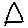
Label: triangle